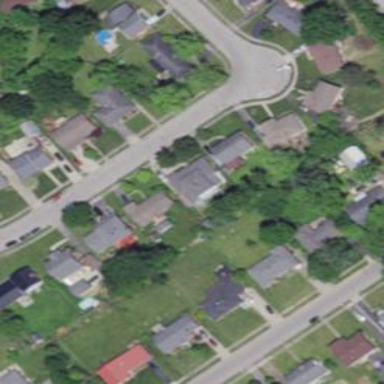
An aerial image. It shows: This residential area consists of single-family homes.